Question: I'm working on an augmented reality project with Unity 3d using Vuforia
I included ARcamera in addition imageTargit
Then I added 3D-Model to imageTarget
when I run the program it shows the following error:

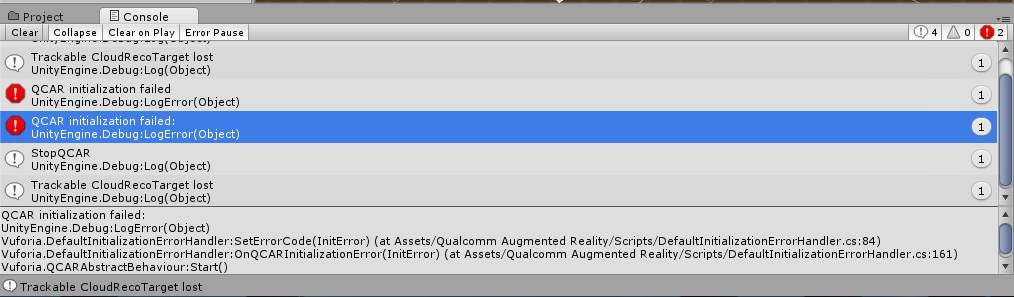
Answer: I've been trying for a long time to solve this issue, and this worked for me. Across the Vuforia support forum I've read that in older versions of Vuforia this issue did not happen, that's because in that versions the ARCamera prefab was just one object, in other words, it had no childs. The Vuforia 4 ARCamera prefab has a child, and I noted that those objects has attached one script called QCarBehaviour. The solution is just to disable the script in the child of the ARCamera prefab. In that way, QCar just initialize once and all works fine.
Sorry for my bad english lol. Hope it helped you :)